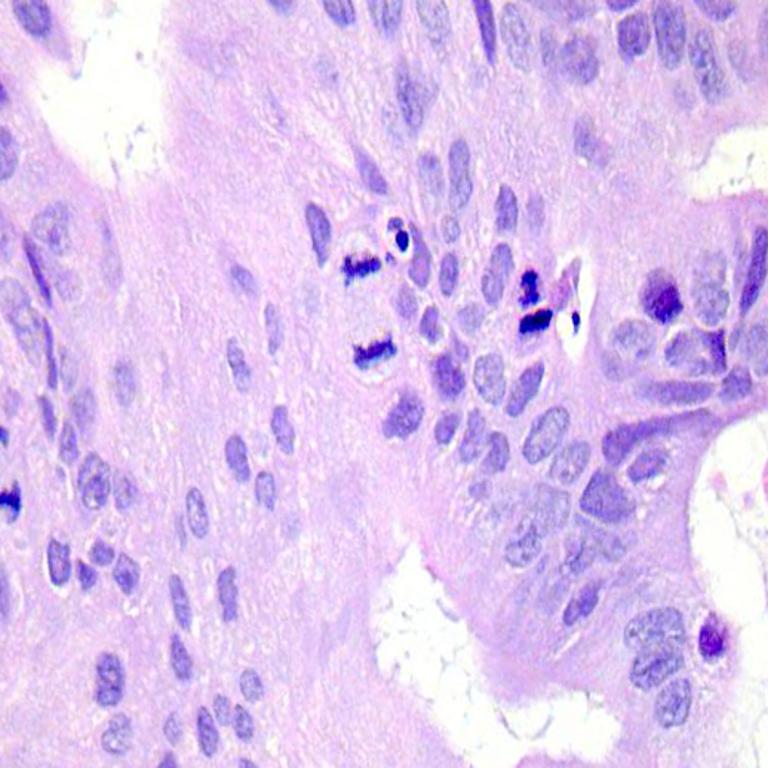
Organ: colon
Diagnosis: adenocarcinomas